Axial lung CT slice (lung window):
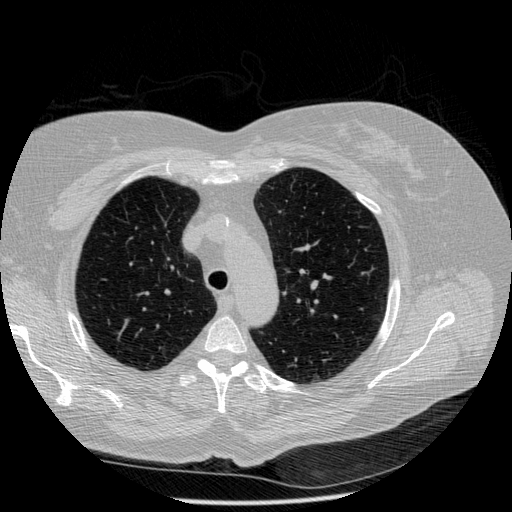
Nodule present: no